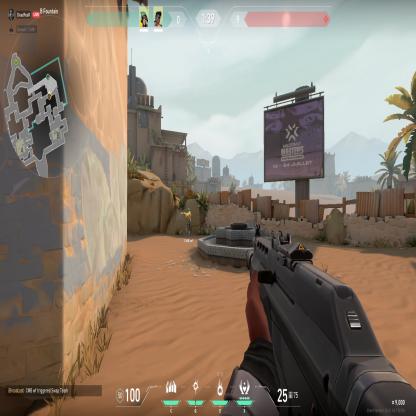
Label: teammate